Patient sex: M
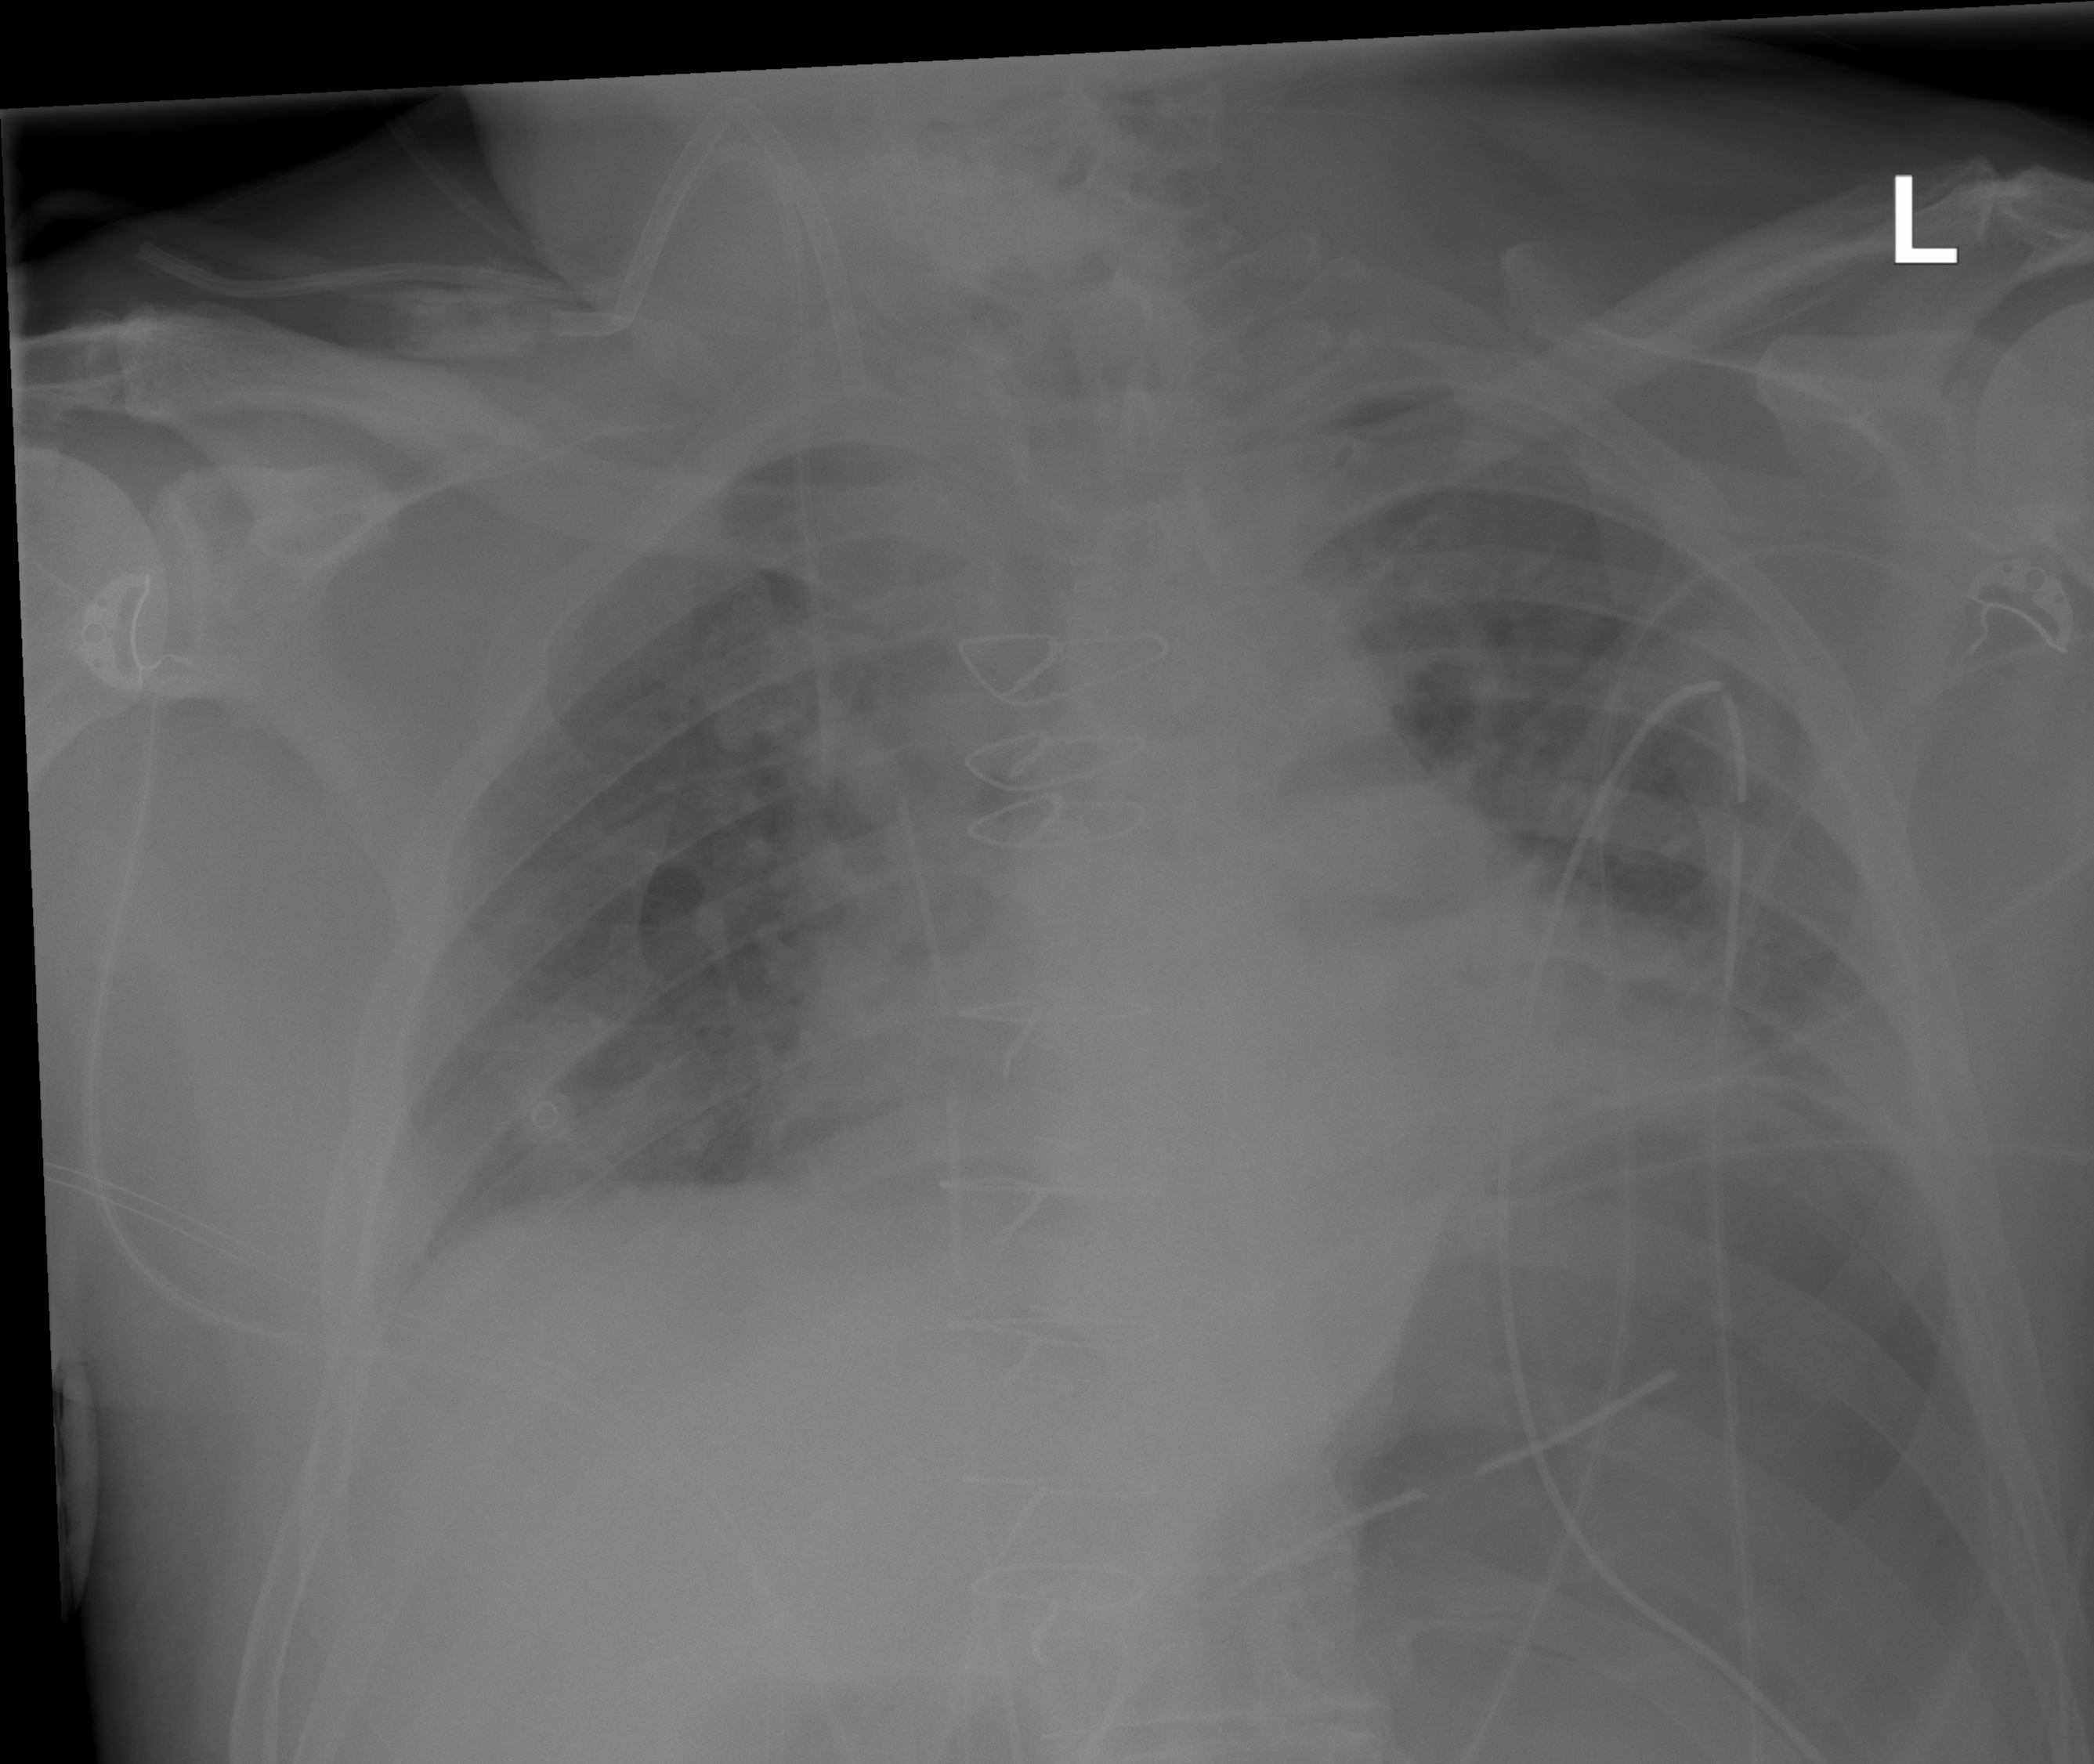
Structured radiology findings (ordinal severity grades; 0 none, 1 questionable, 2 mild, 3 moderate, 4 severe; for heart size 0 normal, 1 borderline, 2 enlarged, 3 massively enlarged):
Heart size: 2
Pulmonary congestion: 0
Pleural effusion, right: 0
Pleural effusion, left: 1
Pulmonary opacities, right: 0
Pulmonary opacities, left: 0
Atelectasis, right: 2
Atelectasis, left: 2